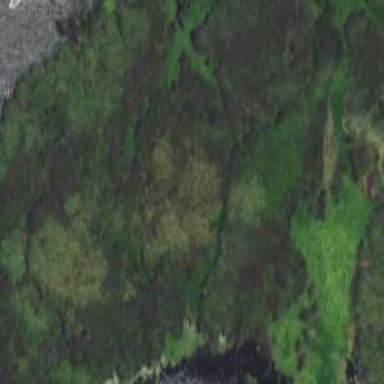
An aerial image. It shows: Marshy wetland area.